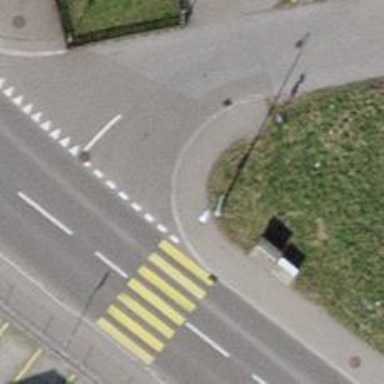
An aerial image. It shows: Sidewalk along the footway.